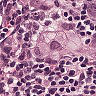
Metastatic tissue present: yes